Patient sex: M
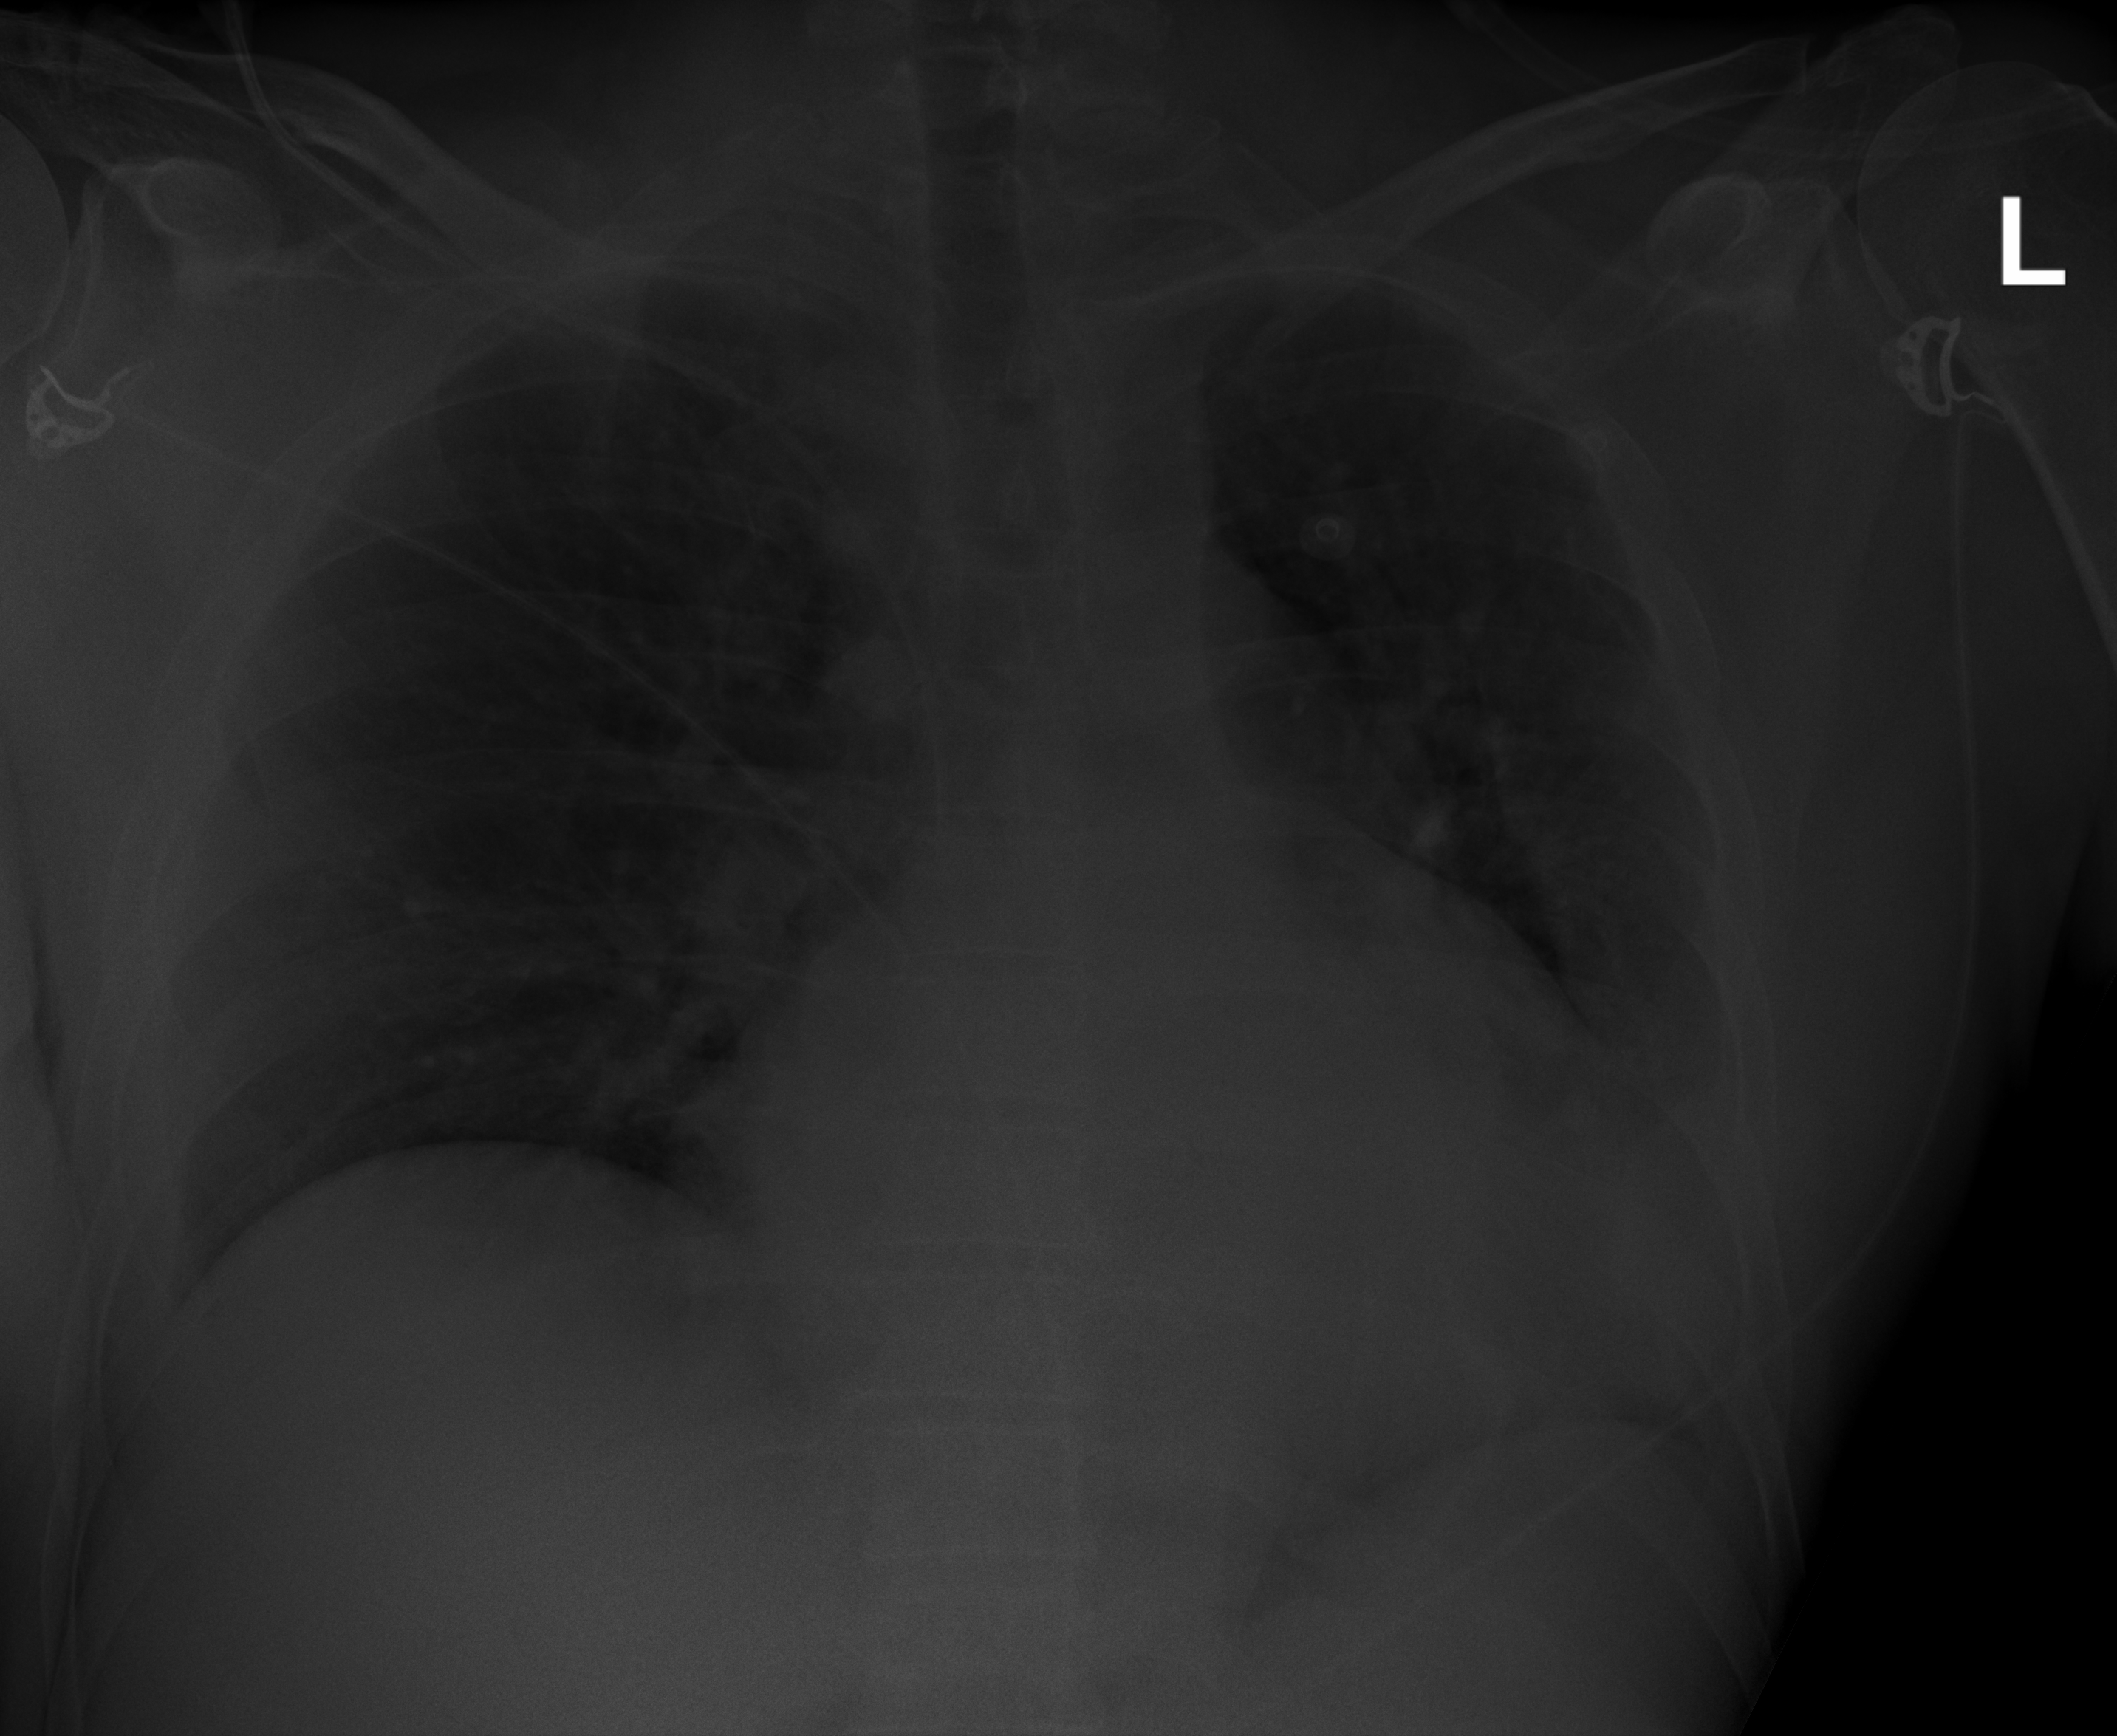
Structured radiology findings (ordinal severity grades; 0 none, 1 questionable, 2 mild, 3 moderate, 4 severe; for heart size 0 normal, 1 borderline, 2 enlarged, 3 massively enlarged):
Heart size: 2
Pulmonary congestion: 0
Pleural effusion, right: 0
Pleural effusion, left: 2
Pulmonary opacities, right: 0
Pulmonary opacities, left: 0
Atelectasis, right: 2
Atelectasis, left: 2